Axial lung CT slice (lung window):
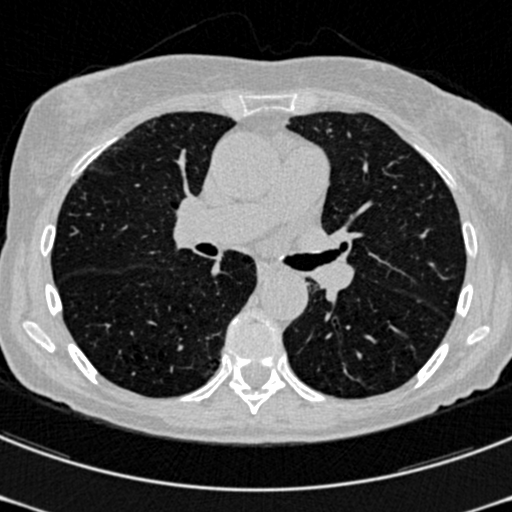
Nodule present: no